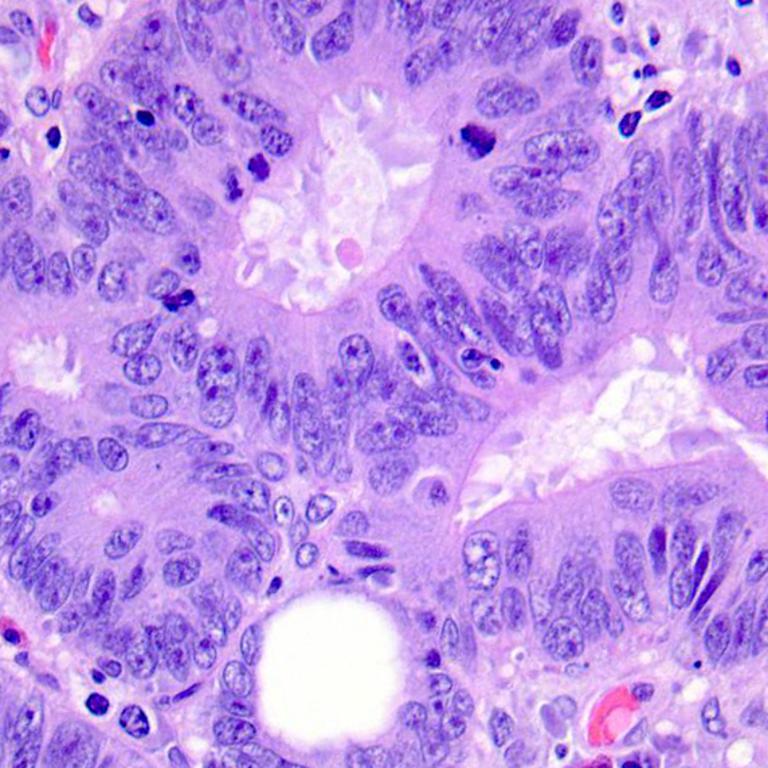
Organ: colon
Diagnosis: adenocarcinomas